【题型】选择题　【知识点】平面几何　【难度】easy
如图所示, 已知 $\angle 1 = 65^\circ$, $\angle 2 = 80^\circ$, $\angle 3 = 35^\circ$, 下列条件中, 能得到 $AB // CD$ 的是( )

A. $\angle 4 = 80^\circ$

B. $\angle 5 = 65^\circ$

C. $\angle 4 = 35^\circ$

D. $\angle 5 = 35^\circ$
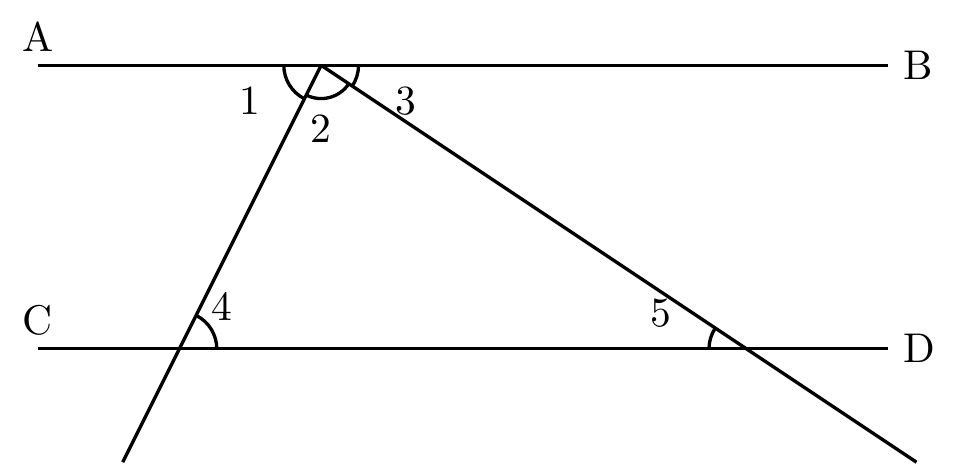
【解答】
解：A、若 $\angle 4 = 80^\circ$, 则 $\angle 4 \neq \angle 1$, 则不能得到 $AB // CD$, 故本选项不符合题意；

B、若 $\angle 5 = 65^\circ$, 则 $\angle 5 \neq \angle 3$, 则不能得到 $AB // CD$, 故本选项不符合题意；

C、若 $\angle 4 = 35^\circ$, 则 $\angle 4 \neq \angle 1$, 则不能得到 $AB // CD$, 故本选项不符合题意；

D、若 $\angle 5 = 35^\circ$, 则 $\angle 5 = \angle 3$, 则能得到 $AB // CD$, 故本选项符合题意；

故选：D.